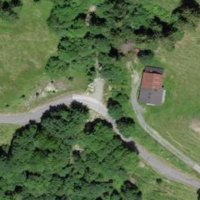
EUNIS habitat code: 24
Species observed at this site:
Petasites albus